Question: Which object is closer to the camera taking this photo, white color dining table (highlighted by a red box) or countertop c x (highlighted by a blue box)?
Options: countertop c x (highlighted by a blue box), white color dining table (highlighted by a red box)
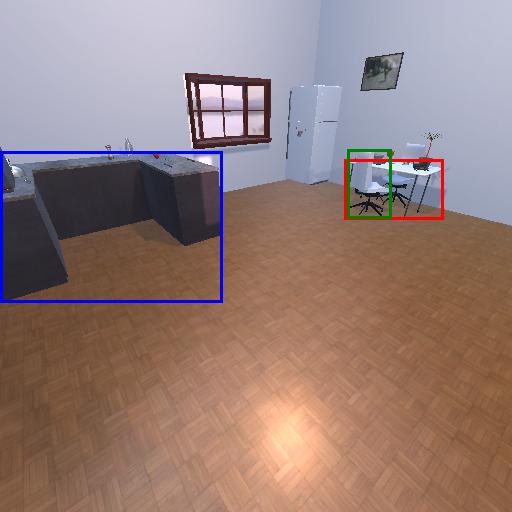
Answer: countertop c x (highlighted by a blue box)